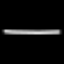
Label: line